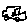
Label: car